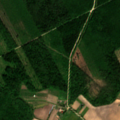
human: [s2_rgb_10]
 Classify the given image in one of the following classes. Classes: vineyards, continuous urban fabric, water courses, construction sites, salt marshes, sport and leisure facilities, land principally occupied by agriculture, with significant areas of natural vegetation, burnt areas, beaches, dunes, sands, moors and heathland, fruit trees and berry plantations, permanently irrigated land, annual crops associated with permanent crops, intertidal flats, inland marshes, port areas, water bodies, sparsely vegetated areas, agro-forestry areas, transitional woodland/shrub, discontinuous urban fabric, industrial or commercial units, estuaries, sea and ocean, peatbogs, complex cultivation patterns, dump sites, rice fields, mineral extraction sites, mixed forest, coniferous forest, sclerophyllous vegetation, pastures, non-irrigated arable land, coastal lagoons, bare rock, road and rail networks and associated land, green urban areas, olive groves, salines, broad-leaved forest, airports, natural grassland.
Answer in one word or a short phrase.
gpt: non-irrigated arable land, complex cultivation patterns, broad-leaved forest, mixed forest, transitional woodland/shrub